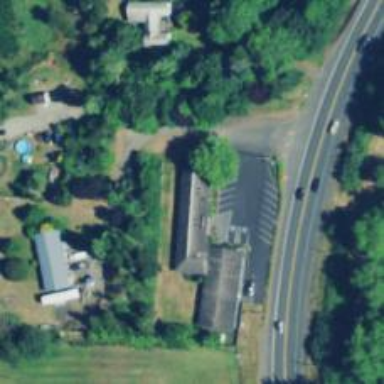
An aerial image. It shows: Veterinary facility.